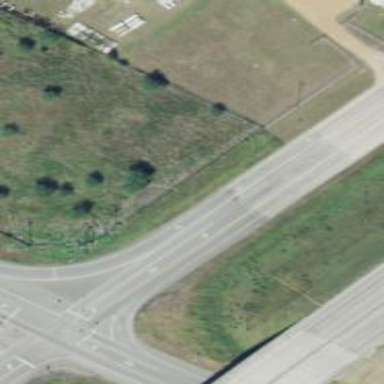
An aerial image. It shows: Tertiary road with frontage road.